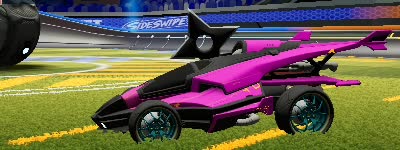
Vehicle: aftershock